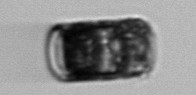
Label: Paralia_sulcata